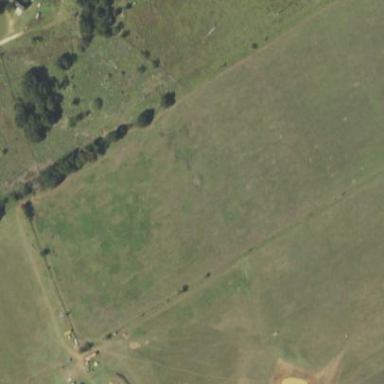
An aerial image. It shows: Pasture area used as meadow.